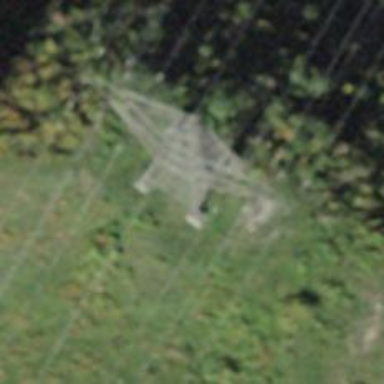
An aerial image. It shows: Power tower.